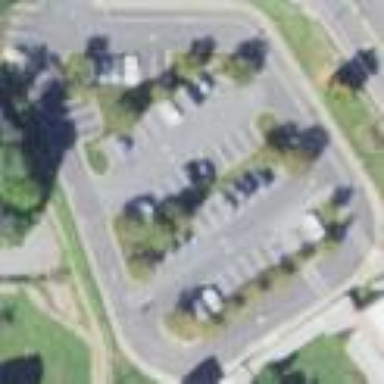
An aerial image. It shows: Parking area with asphalt surface.